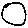
Label: circle